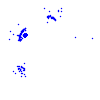
Particle: electron